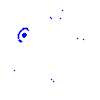
Particle: pion